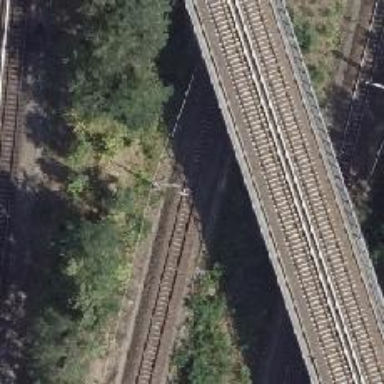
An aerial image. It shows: Milestone along the railway track with catenary mast.